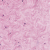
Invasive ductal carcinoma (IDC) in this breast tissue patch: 0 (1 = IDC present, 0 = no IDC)